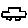
Label: car